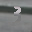
Label: 3